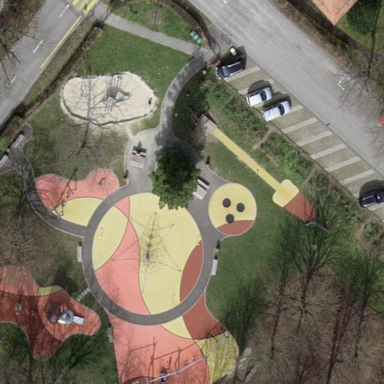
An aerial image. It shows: Paved playground area. The playground has specific theme.